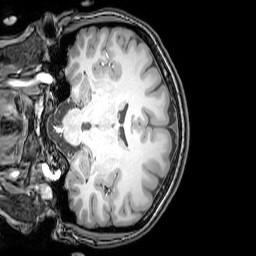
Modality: T1w
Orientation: coronal
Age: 20
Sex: female
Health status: healthy
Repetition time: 0.081 s
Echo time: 0.037 s